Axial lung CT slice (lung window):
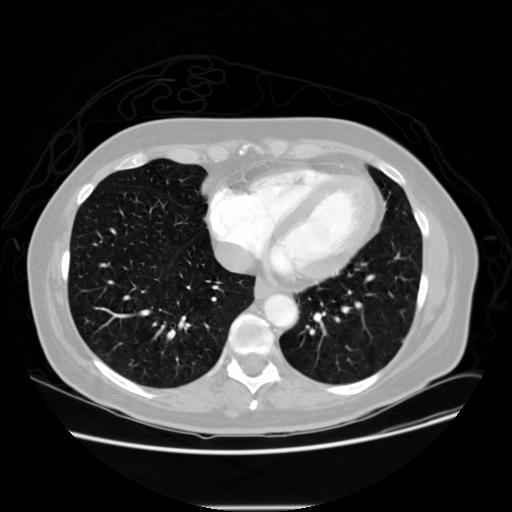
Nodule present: no